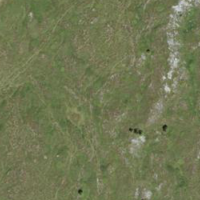
EUNIS habitat code: 31
Species observed at this site:
Vaccinium vitis-idaea